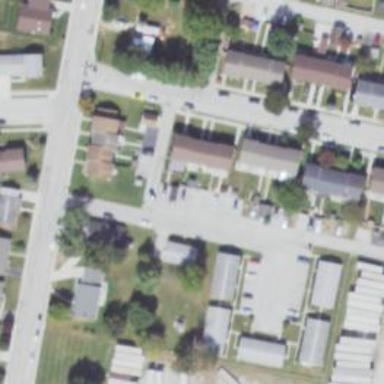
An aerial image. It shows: Alley classified as service road.